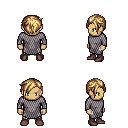
a pixel art fantasy rpg character, male body template, human, tanned skin, chain mail, white pants, blonde pixie cut hairstyle, maroon shoes, four views (front, back, left, right), 2x2 character sprite sheet, small pixel art, hard edges, no anti-aliasing